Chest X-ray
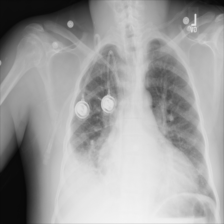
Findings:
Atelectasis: negative
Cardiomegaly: positive
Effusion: negative
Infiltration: positive
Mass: negative
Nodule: negative
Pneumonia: negative
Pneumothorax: negative
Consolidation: negative
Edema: negative
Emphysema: negative
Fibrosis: negative
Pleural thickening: negative
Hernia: negative